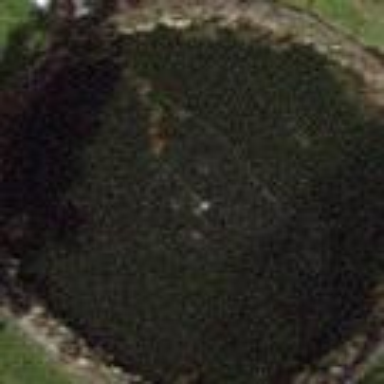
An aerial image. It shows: Pond with natural water.